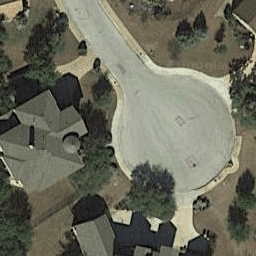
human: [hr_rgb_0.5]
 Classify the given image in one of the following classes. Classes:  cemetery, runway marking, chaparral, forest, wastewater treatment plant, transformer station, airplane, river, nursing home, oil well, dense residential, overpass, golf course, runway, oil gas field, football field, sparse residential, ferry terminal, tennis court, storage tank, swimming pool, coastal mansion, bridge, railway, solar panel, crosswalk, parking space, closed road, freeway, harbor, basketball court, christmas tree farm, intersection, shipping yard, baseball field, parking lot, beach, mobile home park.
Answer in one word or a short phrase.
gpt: closed road